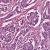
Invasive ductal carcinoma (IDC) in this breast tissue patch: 1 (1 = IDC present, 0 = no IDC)